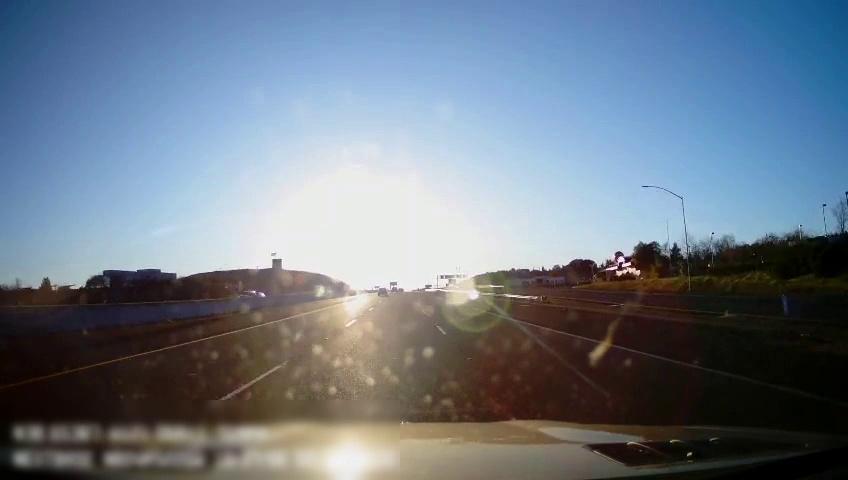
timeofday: Day
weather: Sunny
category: Drivable Space
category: Vehicles | SUV
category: Vehicles | Car
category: Lanes | Current Lane
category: Lanes | Current Lane
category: Lanes | Alternate Lane
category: Lanes | Alternate Lane